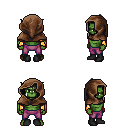
a pixel art fantasy rpg character, male body template, orc, green skin, gold arm armor, magenta pants, gray short mohawk hairstyle, cloth hood, black shoes, four views (front, back, left, right), 2x2 character sprite sheet, small pixel art, hard edges, no anti-aliasing